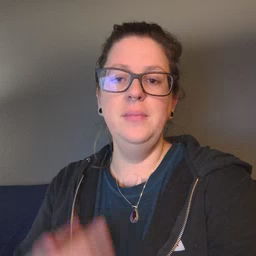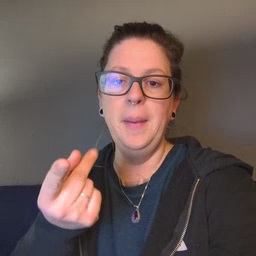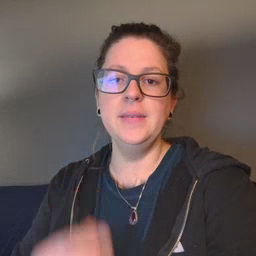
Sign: puppy